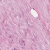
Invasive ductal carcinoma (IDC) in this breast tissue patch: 0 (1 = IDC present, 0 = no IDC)